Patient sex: F
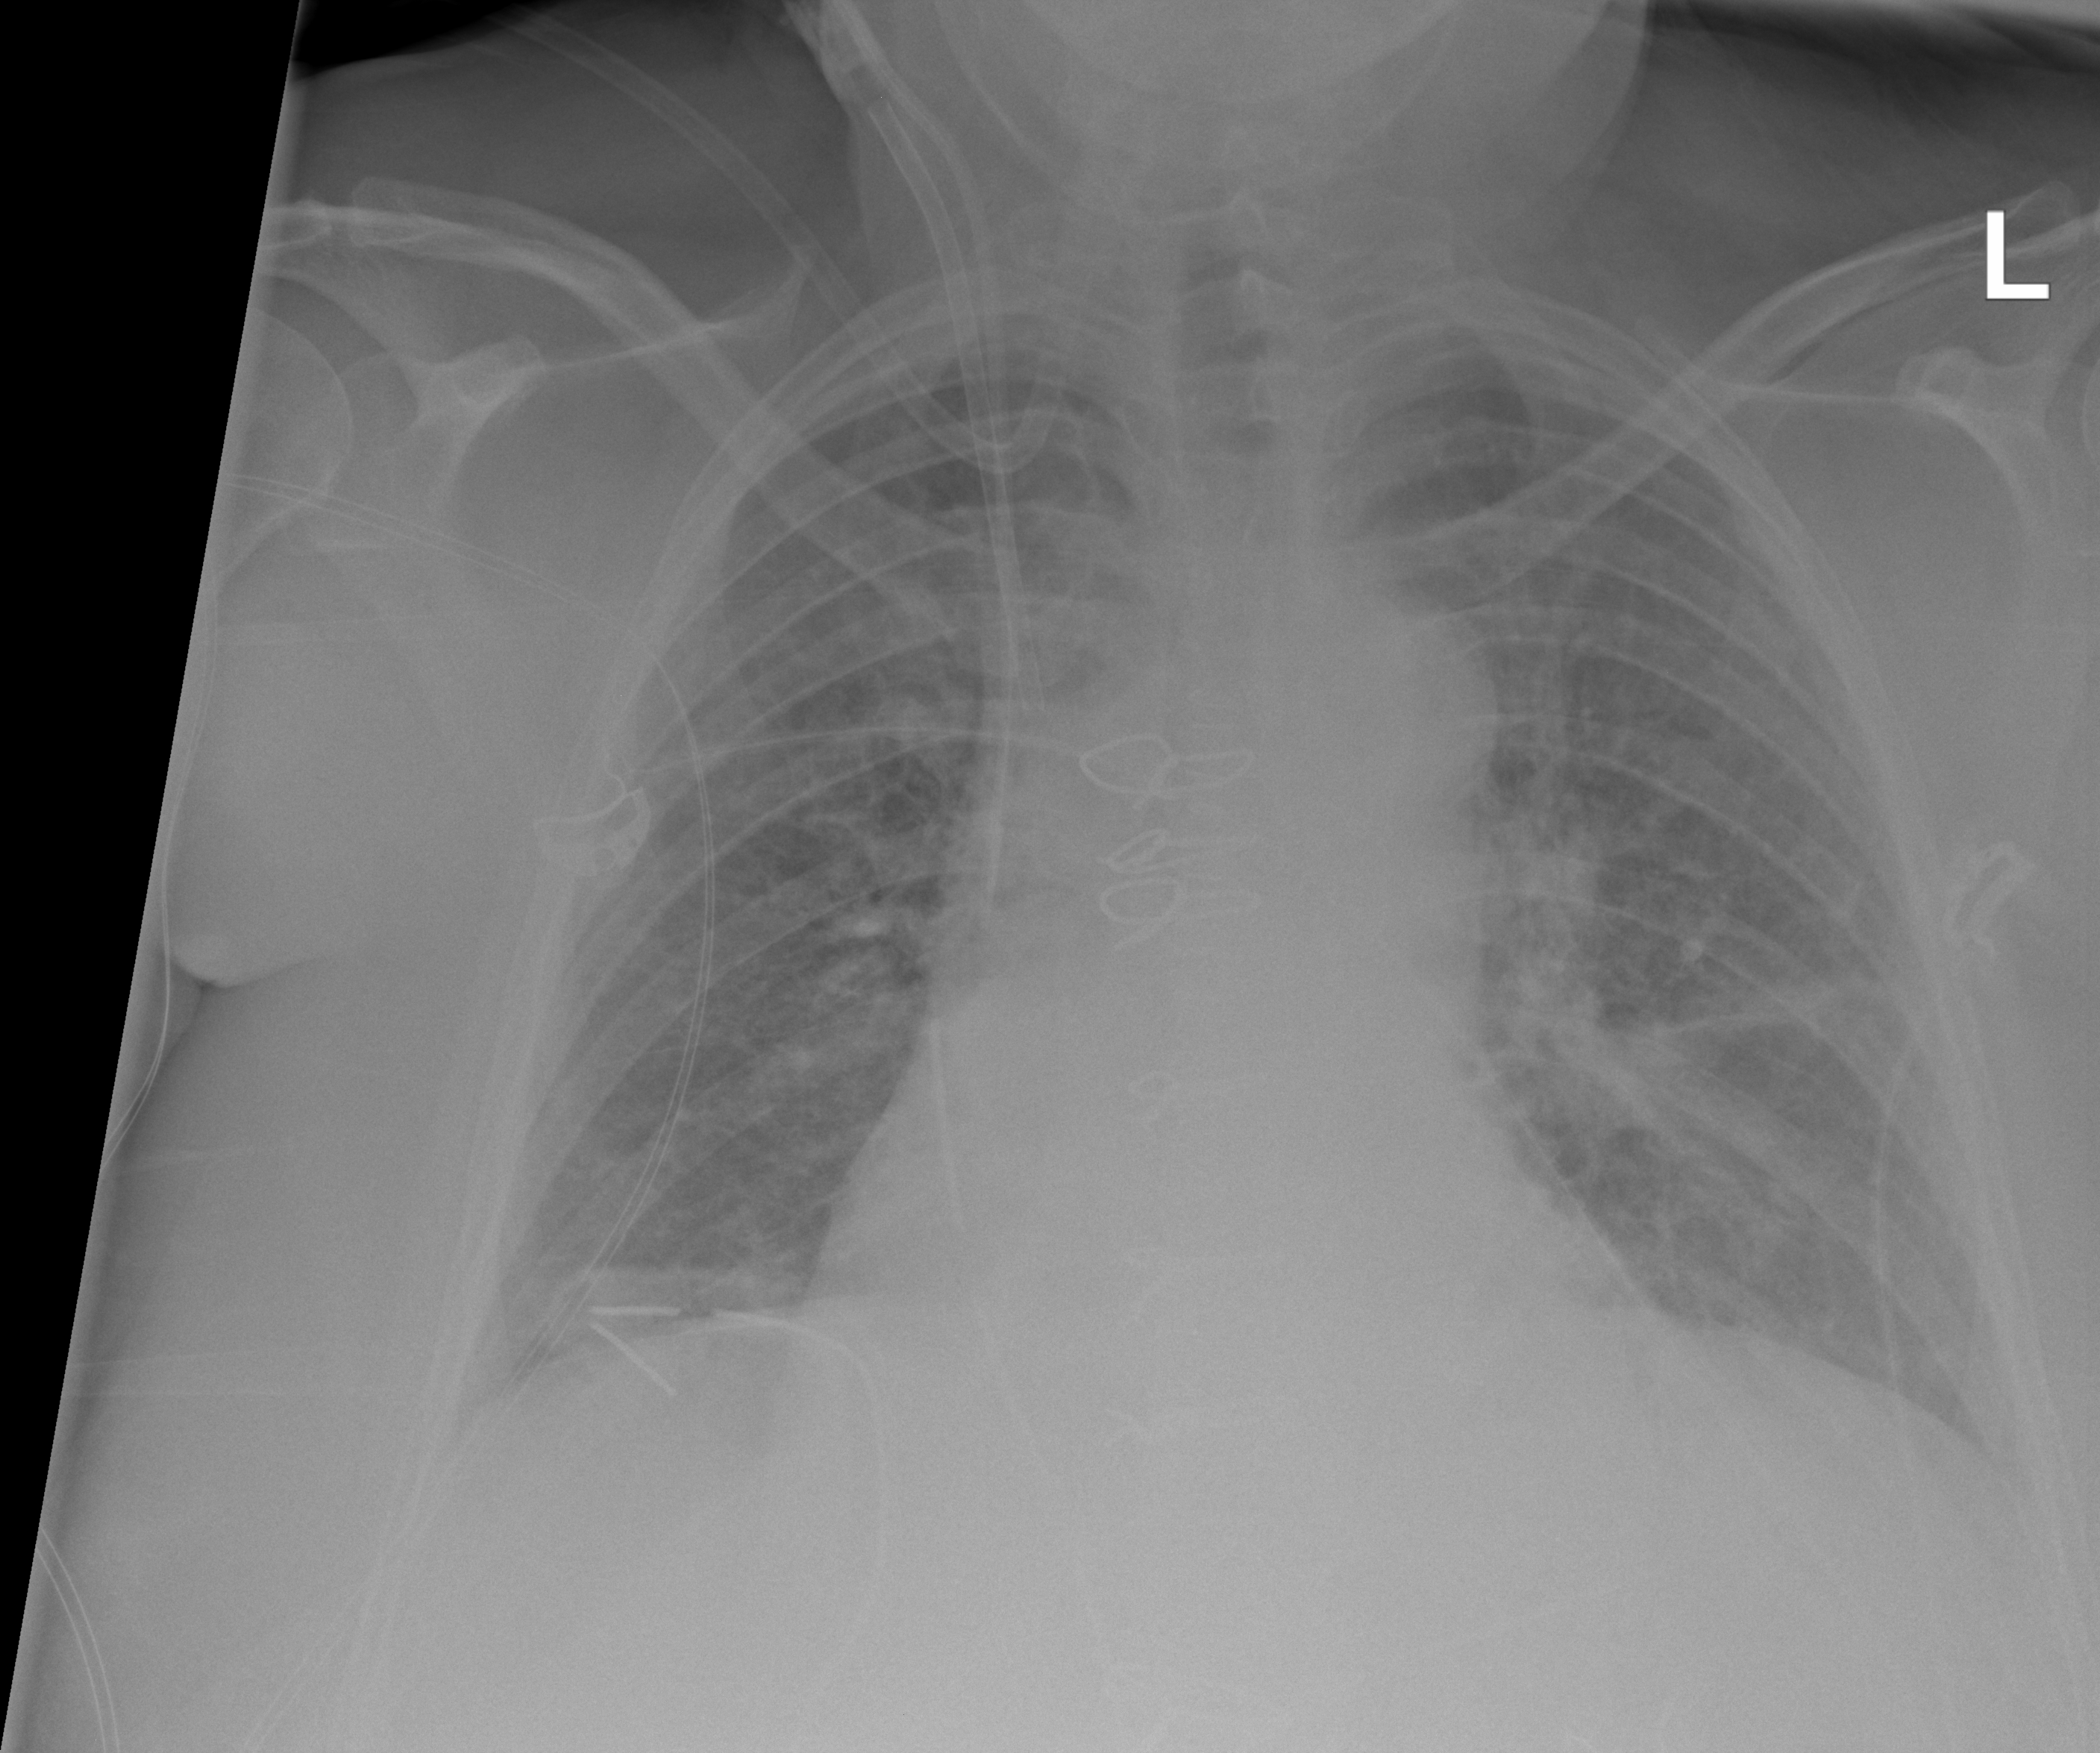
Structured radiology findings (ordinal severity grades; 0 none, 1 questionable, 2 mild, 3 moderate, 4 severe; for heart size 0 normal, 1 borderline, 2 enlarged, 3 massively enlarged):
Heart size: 1
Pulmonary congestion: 2
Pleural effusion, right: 1
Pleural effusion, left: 1
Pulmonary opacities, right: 2
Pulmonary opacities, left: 0
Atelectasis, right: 2
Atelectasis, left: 2